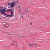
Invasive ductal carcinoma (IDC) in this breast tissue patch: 0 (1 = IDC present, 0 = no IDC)